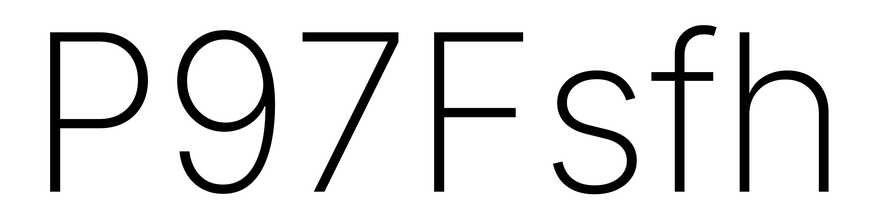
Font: Inter_ExtraLight